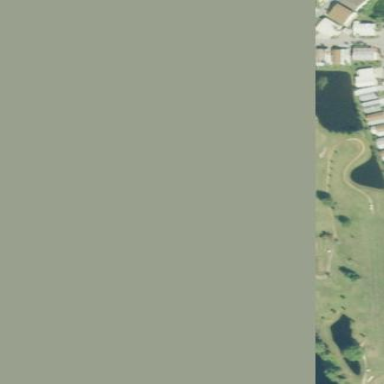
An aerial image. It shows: Golf course.